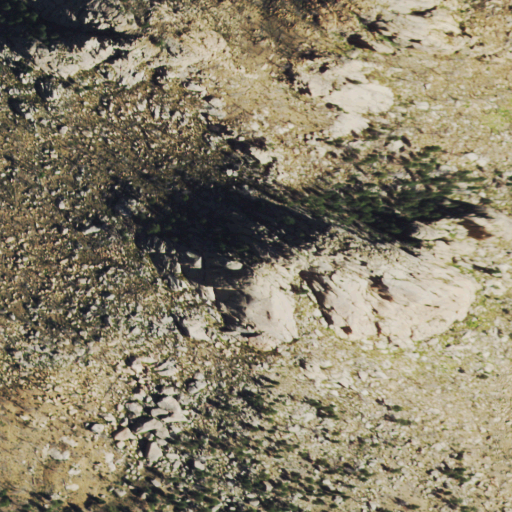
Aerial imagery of mountain in Colorado named Sheep Nose containing shrub and evergreen forest